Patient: sex F, age 71
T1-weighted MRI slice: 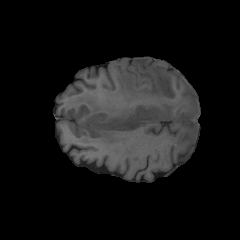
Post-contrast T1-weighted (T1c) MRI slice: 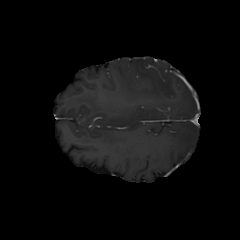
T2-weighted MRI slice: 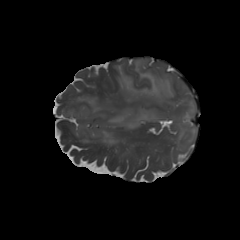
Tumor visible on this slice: yes
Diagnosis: Glioblastoma, IDH-wildtype
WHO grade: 4